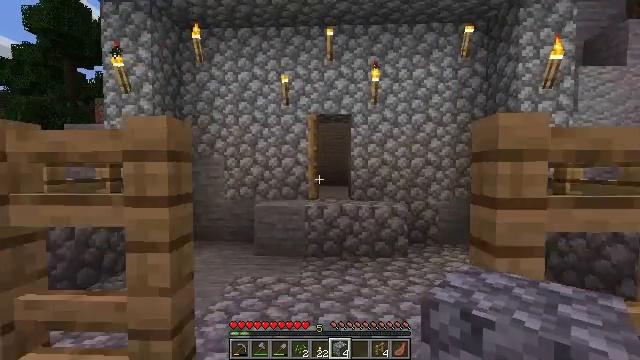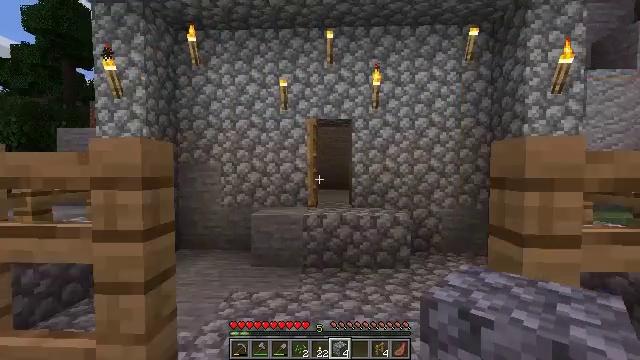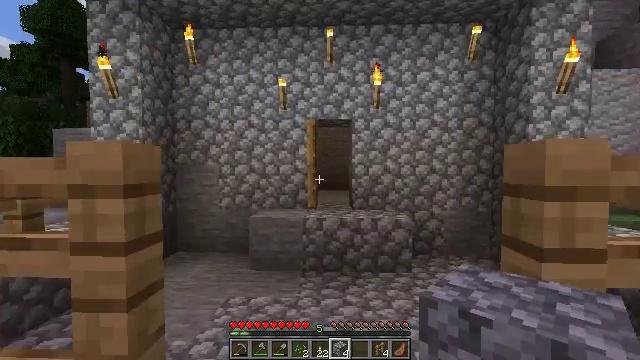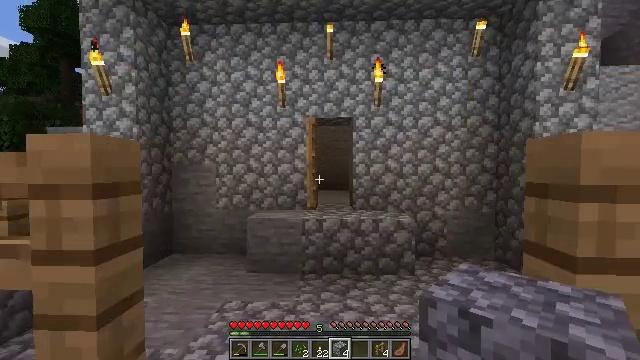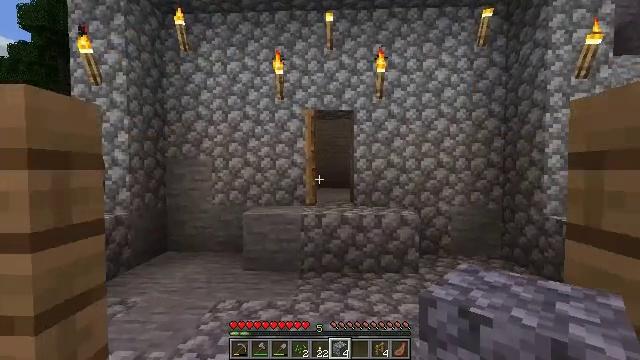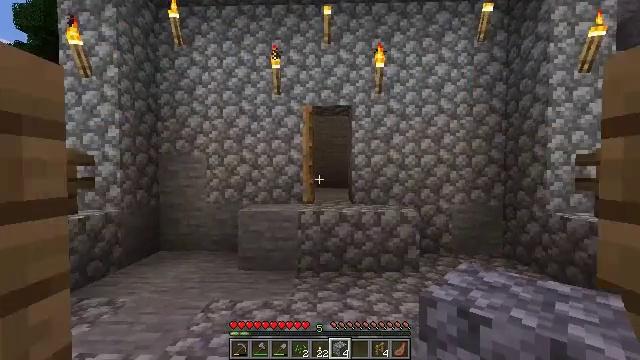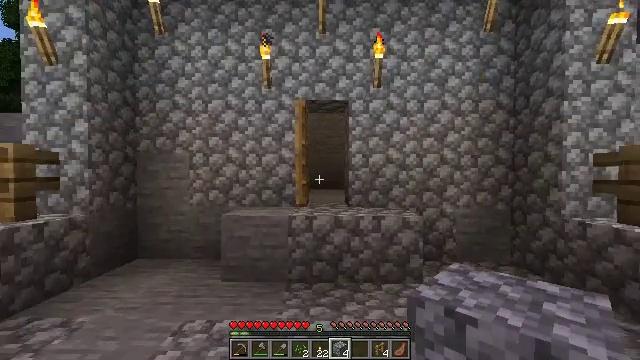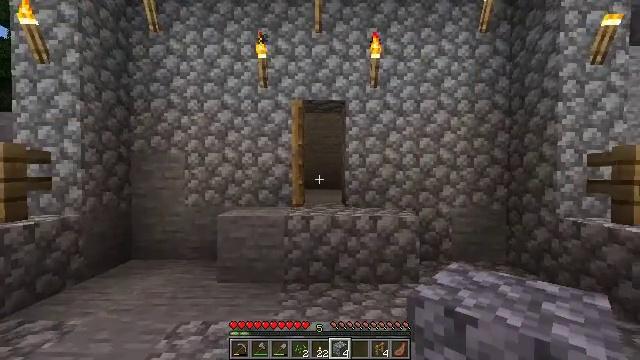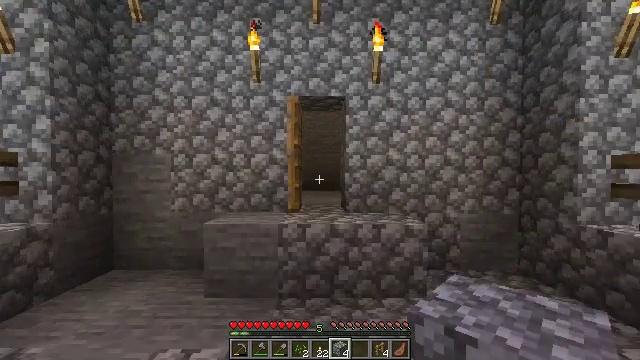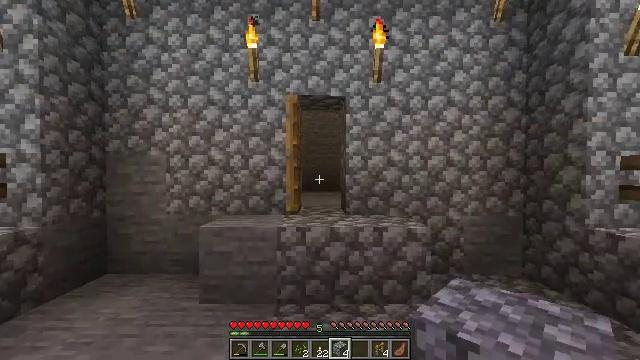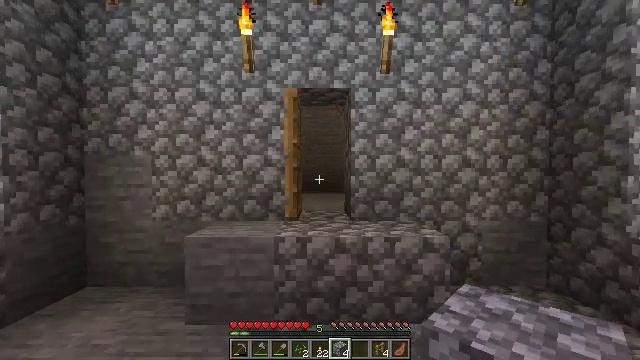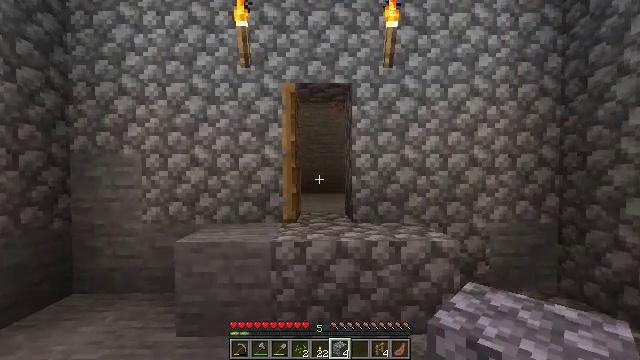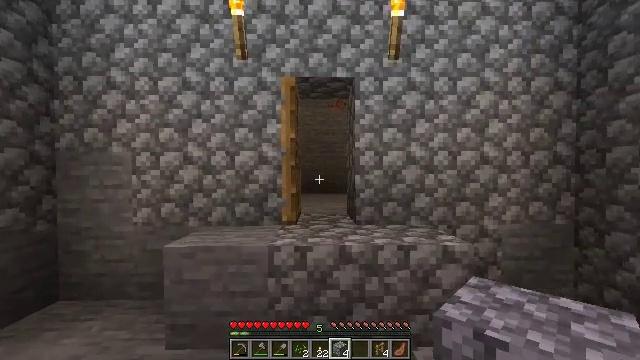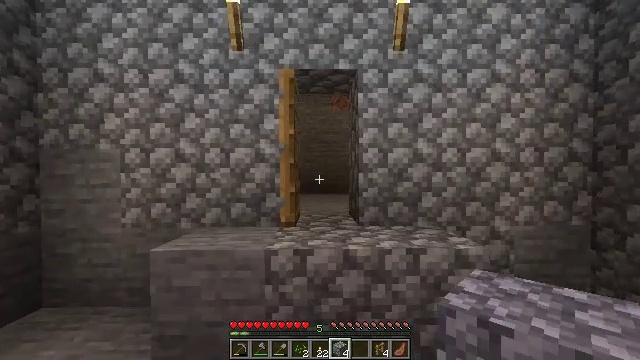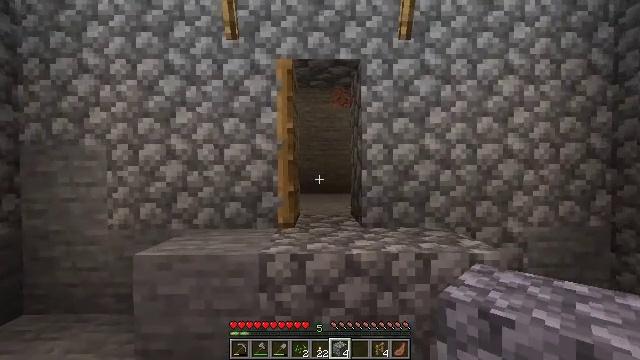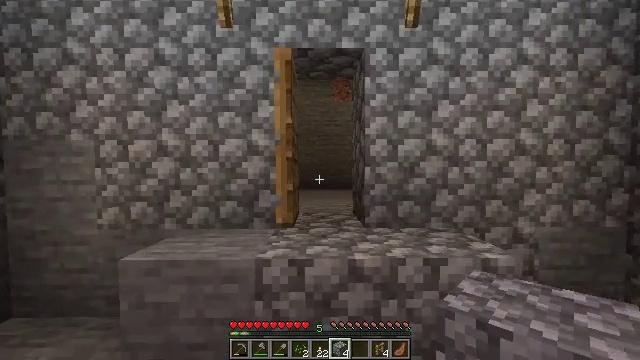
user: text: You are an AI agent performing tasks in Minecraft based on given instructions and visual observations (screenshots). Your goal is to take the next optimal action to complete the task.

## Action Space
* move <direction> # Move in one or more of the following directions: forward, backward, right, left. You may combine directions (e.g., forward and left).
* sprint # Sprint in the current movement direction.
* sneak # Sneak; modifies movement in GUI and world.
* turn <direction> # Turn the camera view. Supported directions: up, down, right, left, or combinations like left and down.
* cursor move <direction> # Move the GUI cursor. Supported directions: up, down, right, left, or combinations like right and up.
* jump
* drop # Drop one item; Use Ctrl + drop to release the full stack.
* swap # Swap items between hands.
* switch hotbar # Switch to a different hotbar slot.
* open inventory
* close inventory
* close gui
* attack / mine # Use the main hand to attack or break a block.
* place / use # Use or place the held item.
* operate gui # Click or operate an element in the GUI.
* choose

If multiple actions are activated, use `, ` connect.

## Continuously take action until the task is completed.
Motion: motion action
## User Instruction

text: Prepare an oak fence gate with oak planks and sticks.
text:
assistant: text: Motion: move forward, jump
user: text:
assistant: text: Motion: move forward
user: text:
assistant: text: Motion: move forward
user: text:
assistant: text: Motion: move forward
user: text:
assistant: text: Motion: move forward
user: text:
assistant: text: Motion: move forward
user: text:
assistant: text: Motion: move forward
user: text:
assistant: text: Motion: move forward
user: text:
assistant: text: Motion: move forward
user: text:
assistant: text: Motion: move forward
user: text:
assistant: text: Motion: move forward
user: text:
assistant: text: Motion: move forward
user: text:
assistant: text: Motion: move forward
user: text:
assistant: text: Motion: move forward
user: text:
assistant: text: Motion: move forward, turn down
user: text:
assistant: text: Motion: move forward, turn down
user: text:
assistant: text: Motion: move forward
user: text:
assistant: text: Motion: move forward
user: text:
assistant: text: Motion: move forward, jump
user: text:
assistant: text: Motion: move forward, jump
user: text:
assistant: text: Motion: move forward, jump
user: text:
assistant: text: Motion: move forward, jump
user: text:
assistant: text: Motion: move forward, jump
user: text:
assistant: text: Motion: move forward
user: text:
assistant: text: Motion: move forward
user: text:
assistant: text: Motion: move forward
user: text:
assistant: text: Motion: move forward
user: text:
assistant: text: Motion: move forward
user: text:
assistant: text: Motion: move forward, turn left
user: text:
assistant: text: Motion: move forward